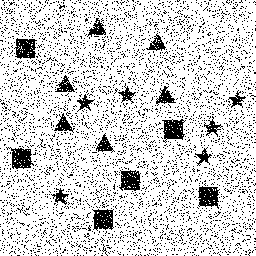
Squares: 6
Triangles: 6
Stars: 6
Total shapes: 18